Question: I'm trying to implement page control and scroll view using an image array, and for some reason, my images are shifting around when swiping to the next page. It almost seems like the images are too big for the scroll view, but making them smaller doesn't seem to work. Is there a way to make it so that the ScrollView doesn't "scroll" vertically? See code below.

'''
#import <UIKit/UIKit.h>
@interface SSViewController : UIViewController <UIScrollViewDelegate>
@property (strong, nonatomic) IBOutlet UIScrollView *scrollView;
@property (strong, nonatomic) IBOutlet UIPageControl *pageControl;
@property (nonatomic, strong) NSArray *imageArray;
'''
'''
-(void)viewDidAppear:(BOOL)animated
{
imageArray = [[NSArray alloc] initWithObjects:@"first.png", @"second.png", nil];
for (int i = 0; i < [imageArray count]; i++) {
//We'll create an imageView object in every 'page' of our scrollView.
CGRect frame;
frame.origin.x = self.scrollView.frame.size.width * i;
frame.origin.y = 0;
frame.size = self.scrollView.frame.size;
UIImageView *imageView = [[UIImageView alloc] initWithFrame:frame];
imageView.image = [UIImage imageNamed:[imageArray objectAtIndex:i]];
size:imageView.clipsToBounds = YES;
imageView.contentMode = UIViewContentModeScaleAspectFill;
[self.scrollView addSubview:imageView];
}
//Set the content size of our scrollview according to the total width of our imageView objects.
scrollView.contentSize = CGSizeMake(scrollView.frame.size.width * [imageArray count], scrollView.frame.size.height);
}
- (void)scrollViewDidScroll:(UIScrollView *)sender
{
// Update the page when more than 50% of the previous/next page is visible
CGFloat pageWidth = self.scrollView.frame.size.width;
int page = floor((self.scrollView.contentOffset.x - pageWidth / 2) / pageWidth) + 1;
self.pageControl.currentPage = page;
self.scrollView.contentOffset = CGPointMake(self.scrollView.contentOffset.x, 0);
}
'''
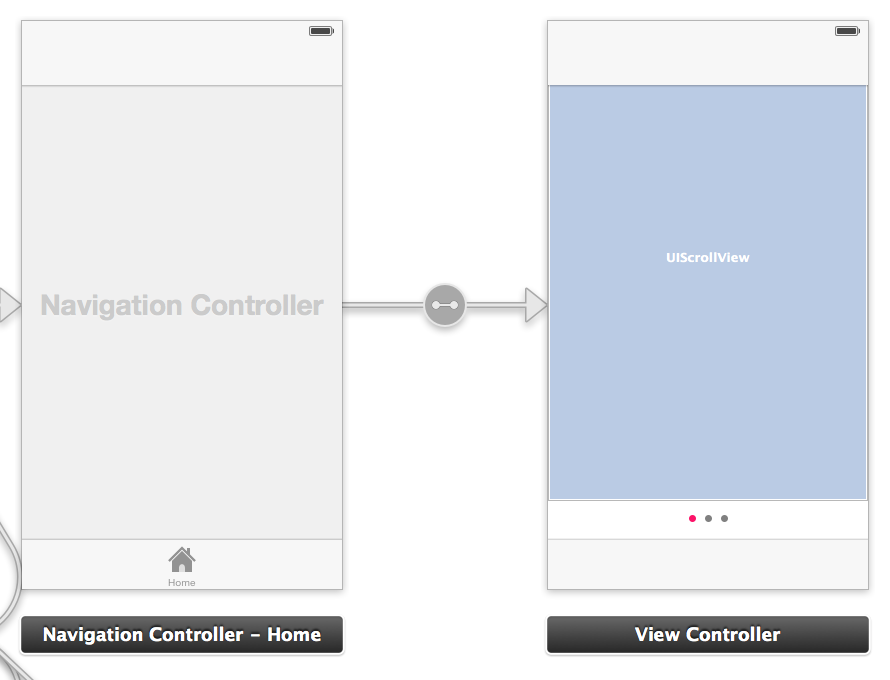
Answer: I think good idea will be to shift all your allocaton code (espacially all code define frames) to 'viewWillAppear' method, because in 'viewDidLoad' some frame wouldn't be already set.